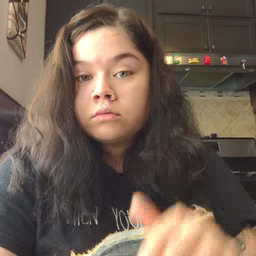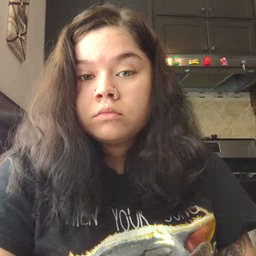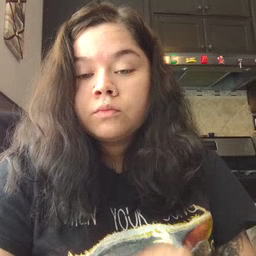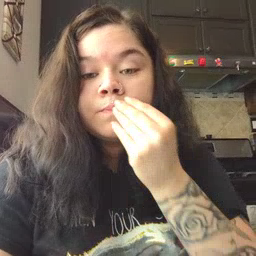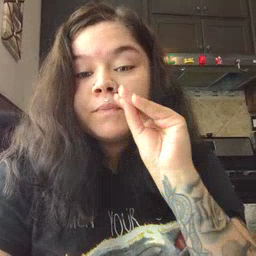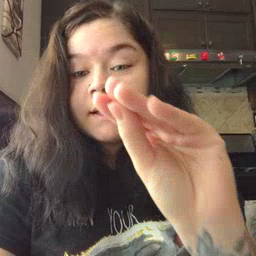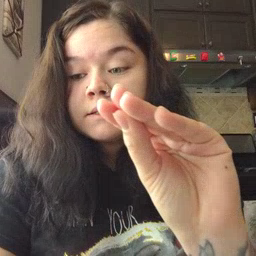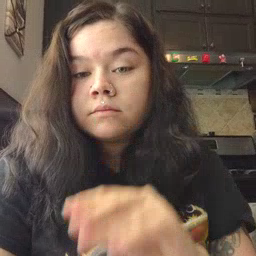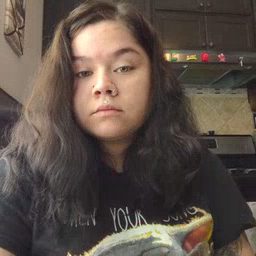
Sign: kiss